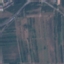
Land use / land cover: PermanentCrop